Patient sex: F
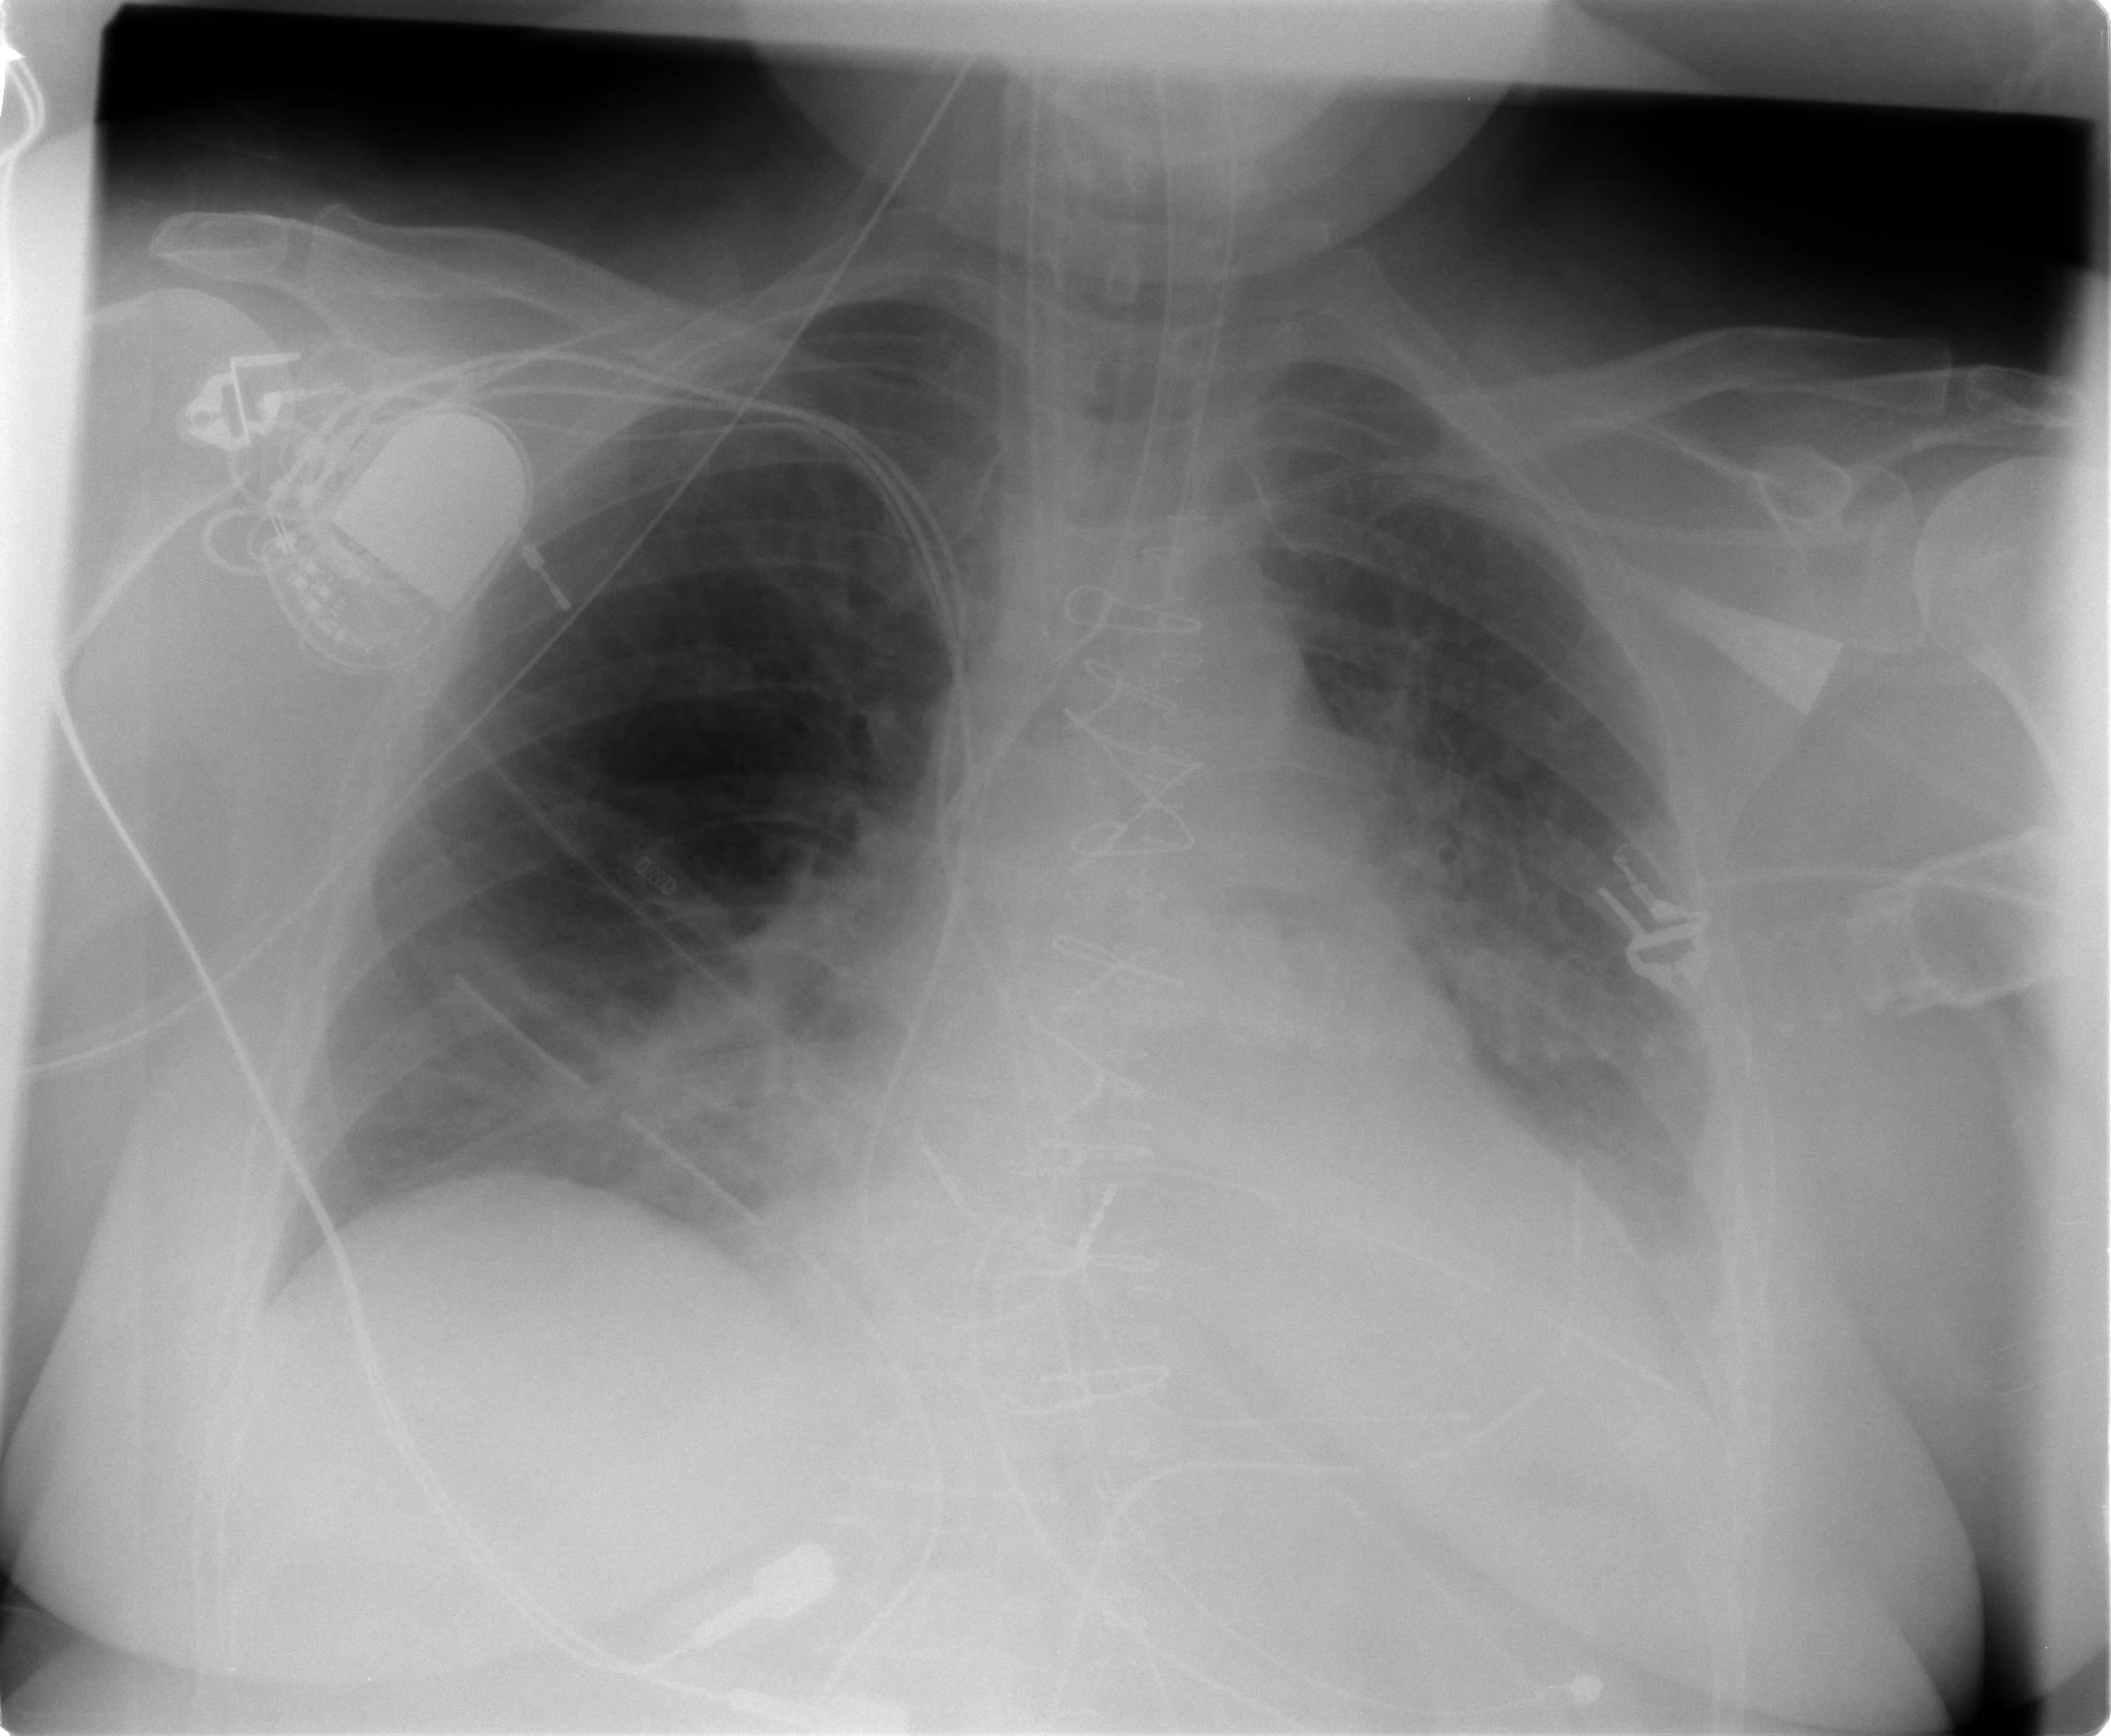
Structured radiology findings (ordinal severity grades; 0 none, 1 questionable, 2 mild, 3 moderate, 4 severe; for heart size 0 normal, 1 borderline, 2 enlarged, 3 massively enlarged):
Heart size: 2
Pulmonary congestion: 2
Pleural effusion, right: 1
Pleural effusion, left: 2
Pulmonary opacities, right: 2
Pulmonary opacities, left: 0
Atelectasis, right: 2
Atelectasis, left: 2